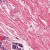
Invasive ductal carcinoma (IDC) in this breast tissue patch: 0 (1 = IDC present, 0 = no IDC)